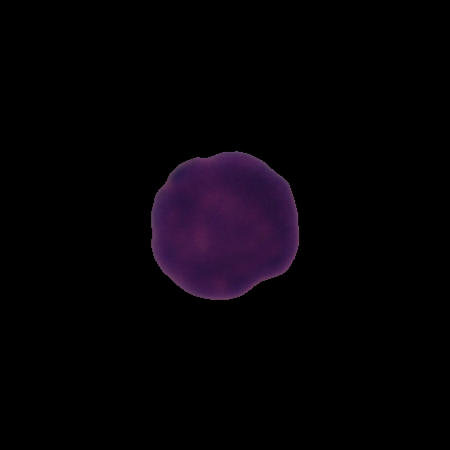
Label: healthy